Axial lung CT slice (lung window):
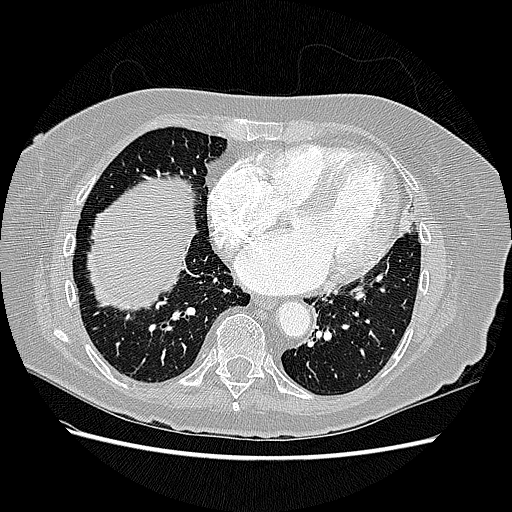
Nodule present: no